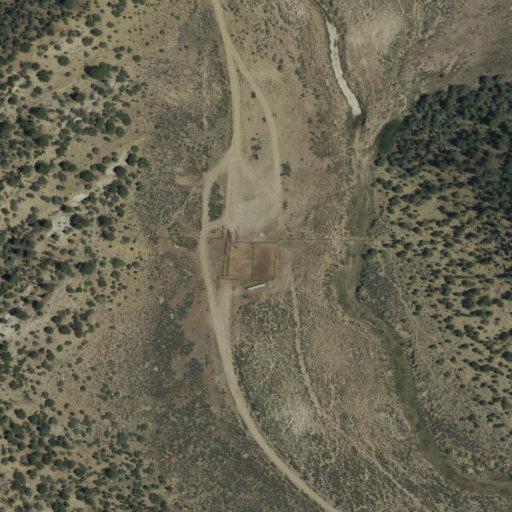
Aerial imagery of gap in New Mexico named Puerto Chiquito containing shrub, open development, and evergreen forest